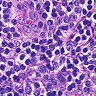
Metastatic tissue present: no